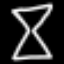
Label: hourglass